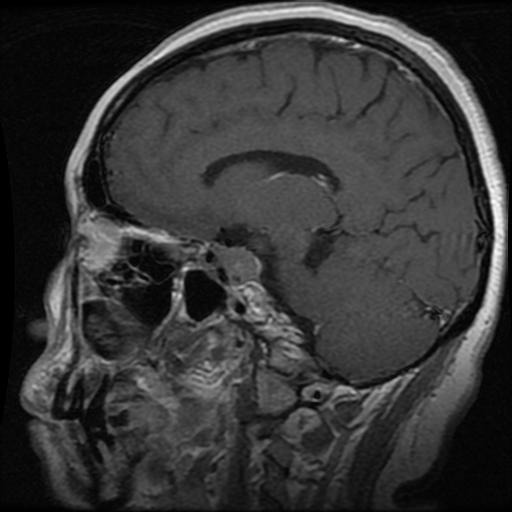
Label: pituitary